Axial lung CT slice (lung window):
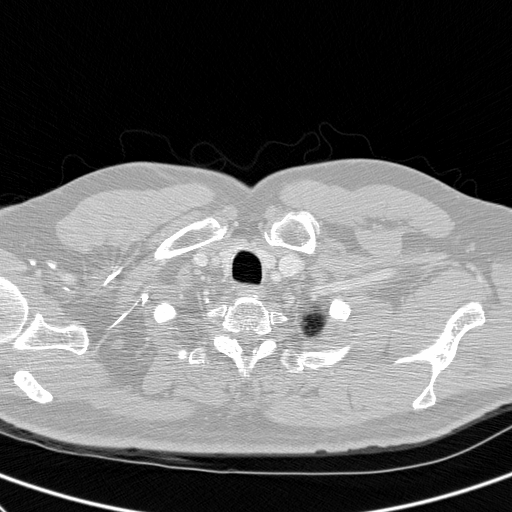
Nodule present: no